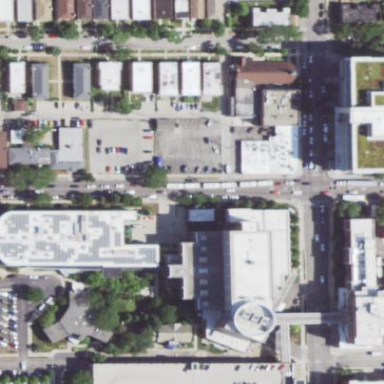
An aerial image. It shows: Hospital building.